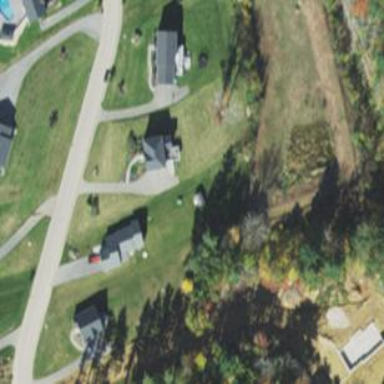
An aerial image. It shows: Residential driveway serving as service road.